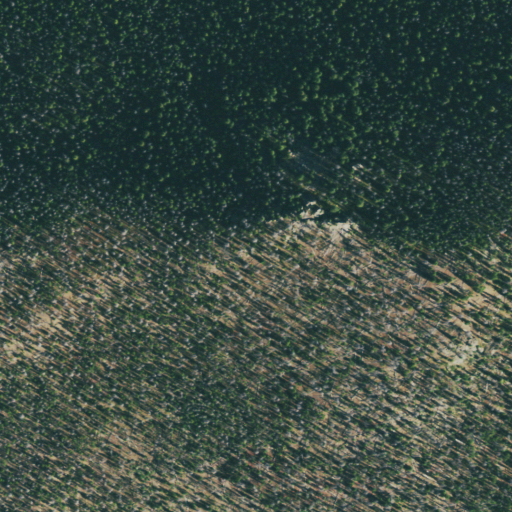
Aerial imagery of mountain in Colorado named Mount Acoma containing only evergreen forest